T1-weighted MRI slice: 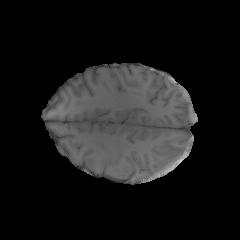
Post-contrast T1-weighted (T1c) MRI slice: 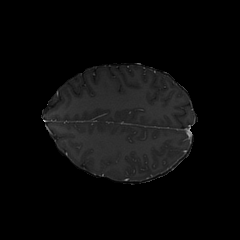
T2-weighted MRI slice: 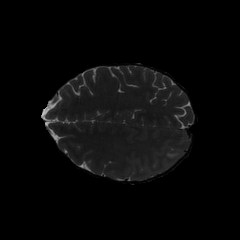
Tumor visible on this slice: yes